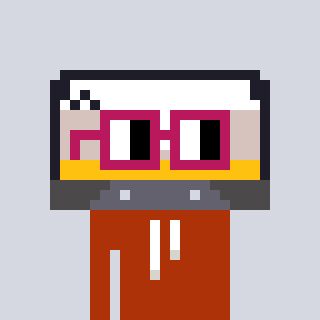
a pixel art character with square dark red glasses, a cassette tape-shaped head and a hotbrown-colored body on a cool background